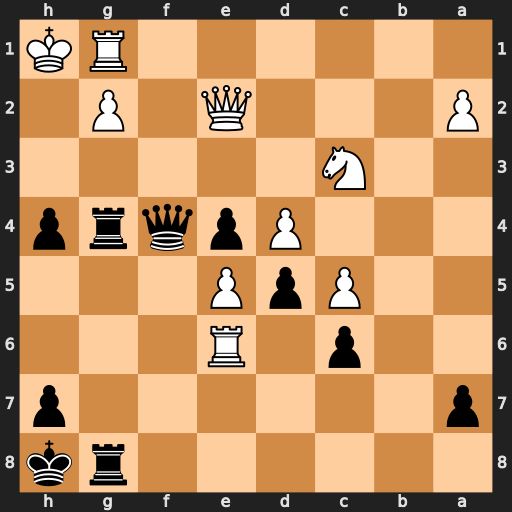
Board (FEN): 6rk/p6p/2p1R3/2PpP3/3Ppqrp/2N5/P3Q1P1/6RK
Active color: b
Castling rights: -
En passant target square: -
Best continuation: h3 g3 h2 Rg2 Rxg3 Rf6 Qc1+ Rf1 Qxc3